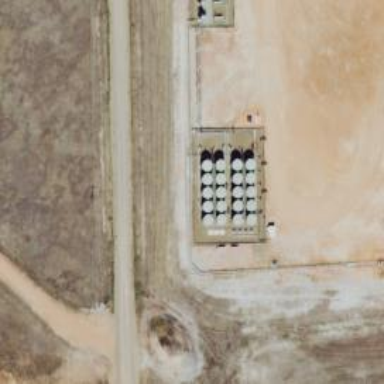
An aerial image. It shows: Storage tank with man-made structure.